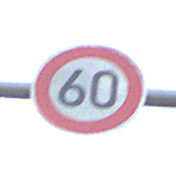
Verkehrszeichen: Geschwindigkeit60
Umgebung: Outdoor, Nature
Tageszeit: SunriseSunset
Wetter: PartlyCloudy
Licht: Natural
Jahreszeit: NotSpecified
Kontrast: MediumContrast